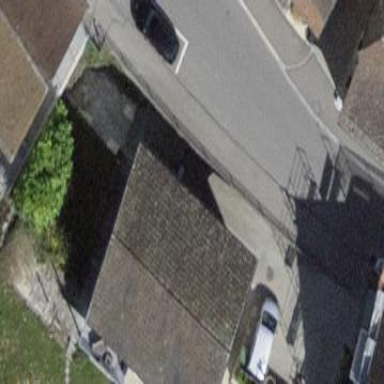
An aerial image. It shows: Building with tiled roof.